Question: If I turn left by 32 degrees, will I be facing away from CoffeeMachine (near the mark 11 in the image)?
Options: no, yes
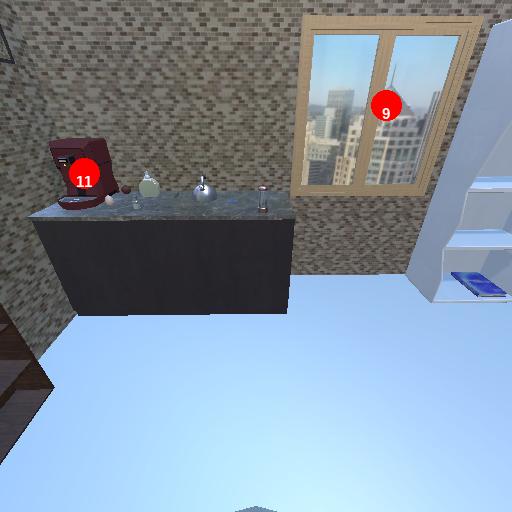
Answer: no